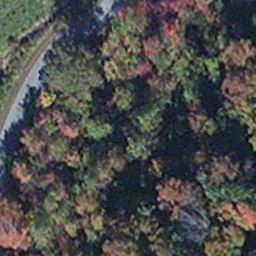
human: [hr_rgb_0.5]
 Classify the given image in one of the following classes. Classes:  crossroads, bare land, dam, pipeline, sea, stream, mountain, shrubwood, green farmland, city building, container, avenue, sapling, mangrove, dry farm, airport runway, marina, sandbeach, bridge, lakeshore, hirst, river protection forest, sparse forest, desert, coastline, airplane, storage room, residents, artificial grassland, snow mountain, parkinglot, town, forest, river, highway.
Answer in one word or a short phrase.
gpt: mangrove